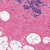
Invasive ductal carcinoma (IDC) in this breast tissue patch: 0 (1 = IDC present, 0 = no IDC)